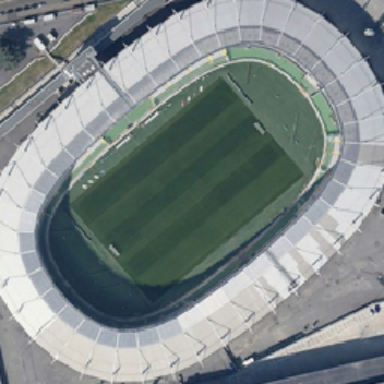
A highway with many vehicles is close to a stadium in the shape of a silver-gray circular runway .